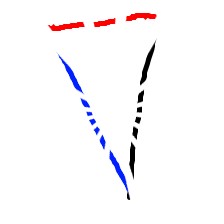
Shape: triangle